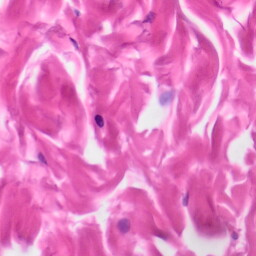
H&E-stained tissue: Skin